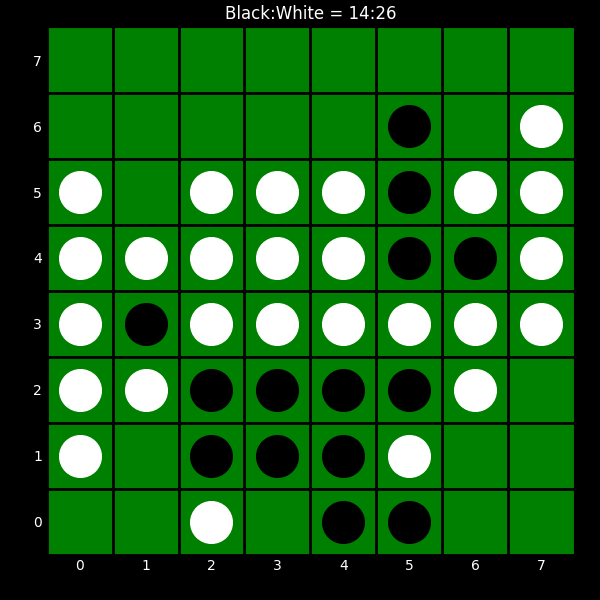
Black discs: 14
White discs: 26